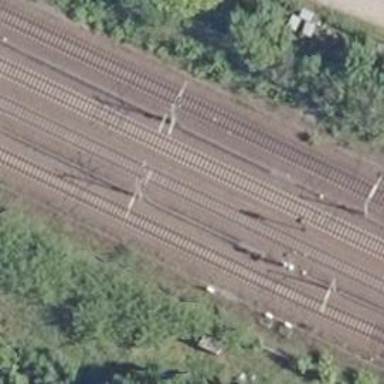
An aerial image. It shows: Railway track with contact lines for electrification.